Question: When i created App the launch image was correct and now its almost a month but when i run the app in device and simulator the splash screen is just inverted!!! i don't know why ???
> Please check the attached images,Images are correct but when they
appear inside device or simulator its inverted
I have tried to remove the images and add it gain ,its not working .
Then i have created a new asset catalogs and added corresponding images.But now in iPad 3 its coming correct but iPhone its still wrong

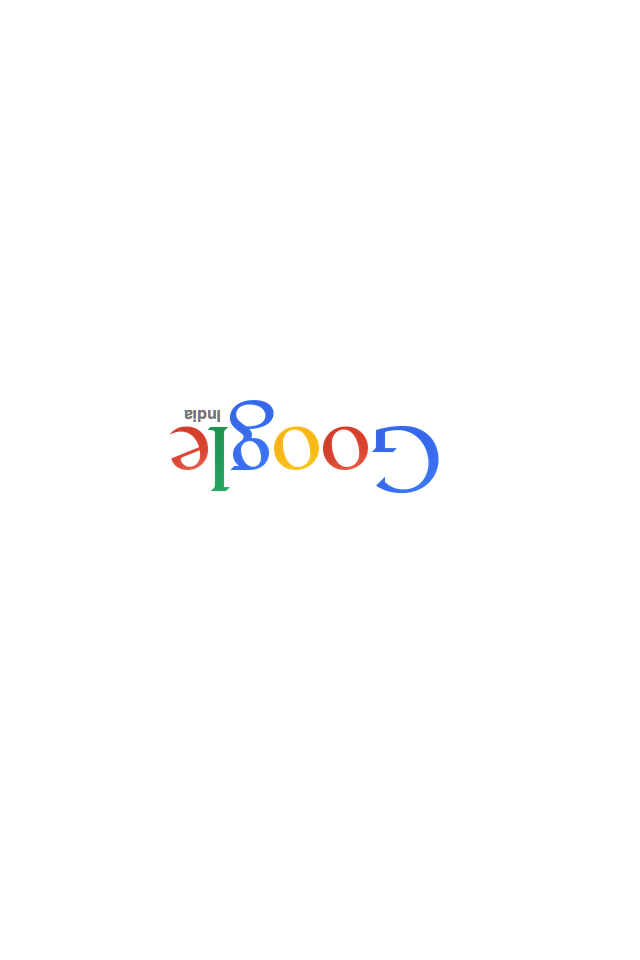
Answer: Go to your plist file and look for Supported interface orientations (iPhone)
you will see some thing like the below attached image.

Make sure the sequence of the orientation levels is as shown in the above screen shot.
It worked for me. give it a try.